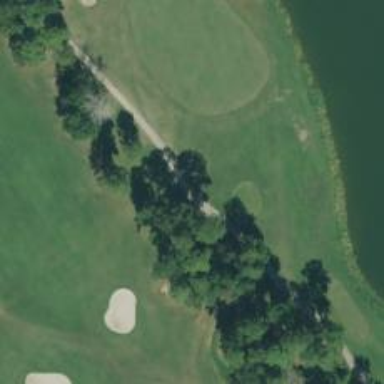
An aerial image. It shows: Service road used as golf cart path.